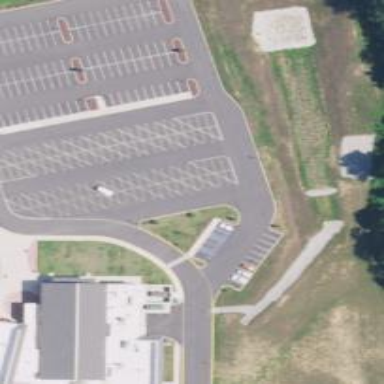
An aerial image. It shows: Parking space is available.